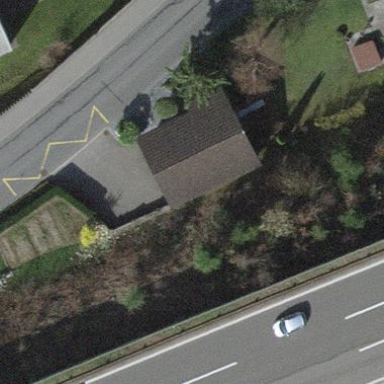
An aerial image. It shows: Garage building.